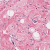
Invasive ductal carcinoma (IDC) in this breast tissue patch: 0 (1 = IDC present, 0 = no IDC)